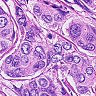
Metastatic tissue present: yes